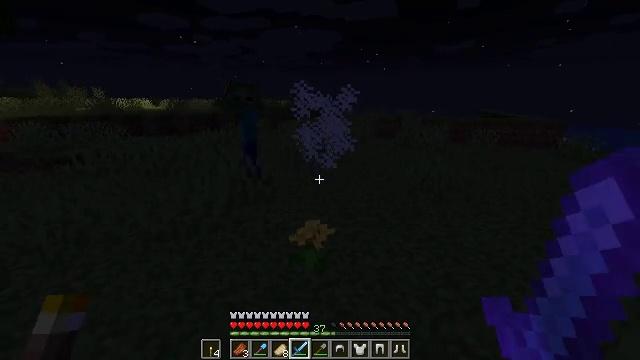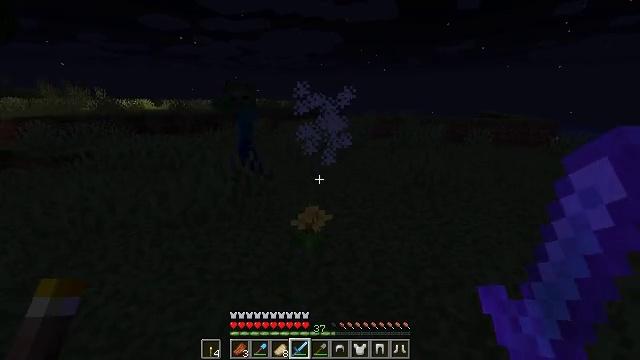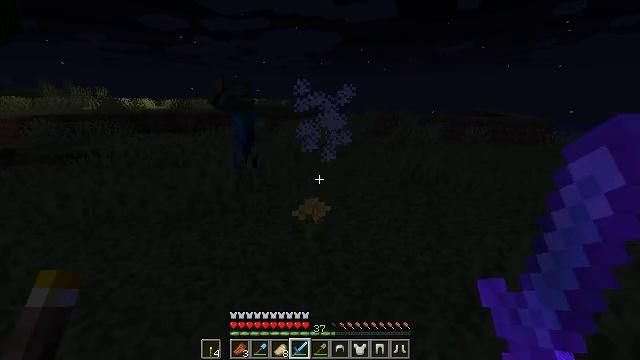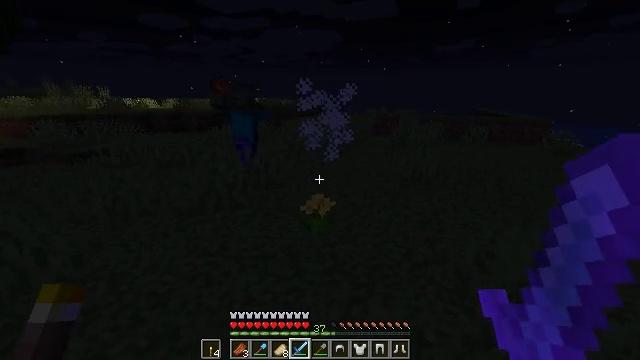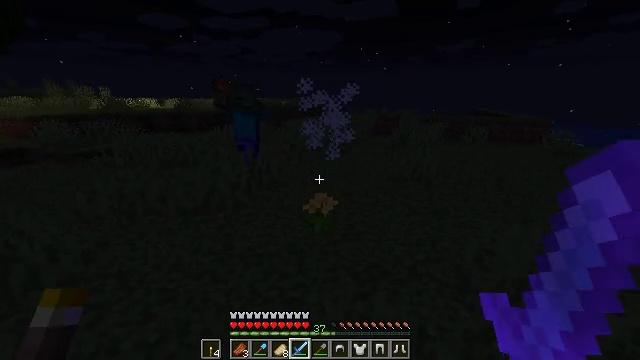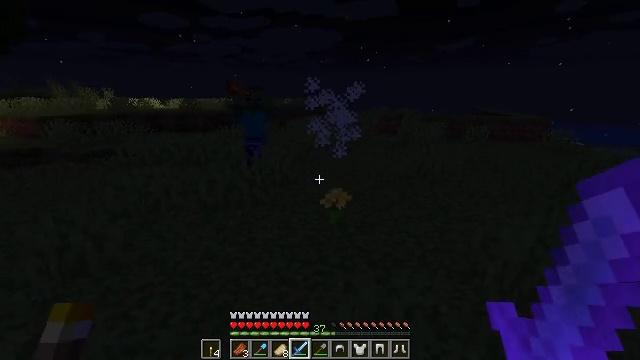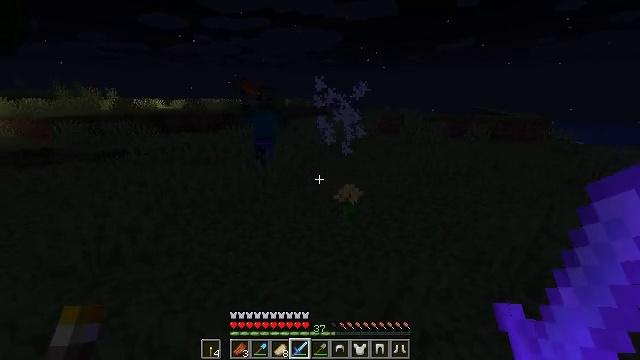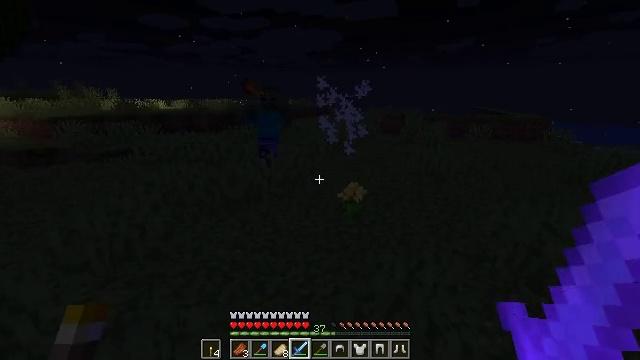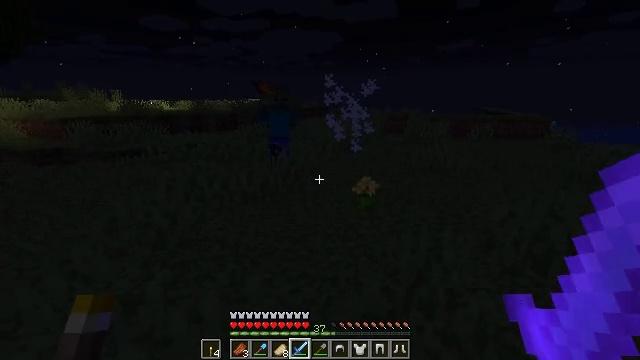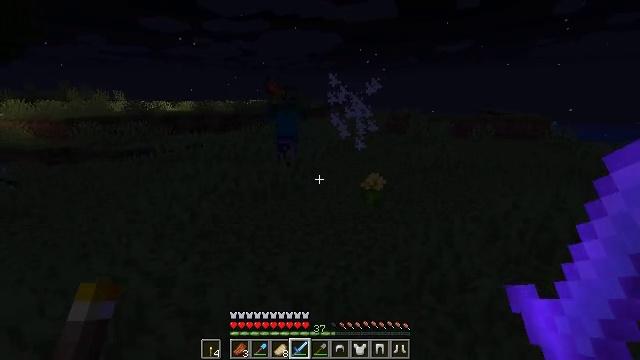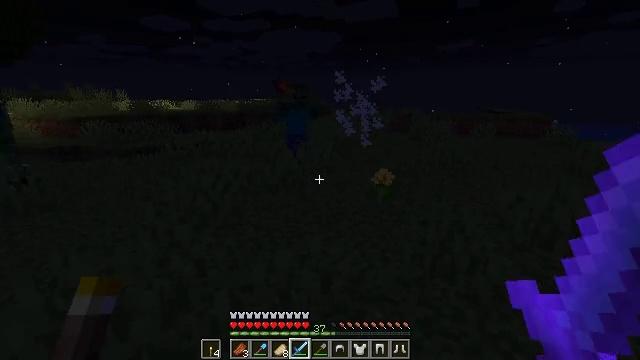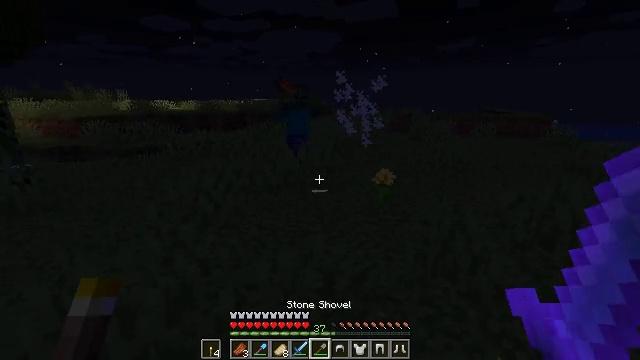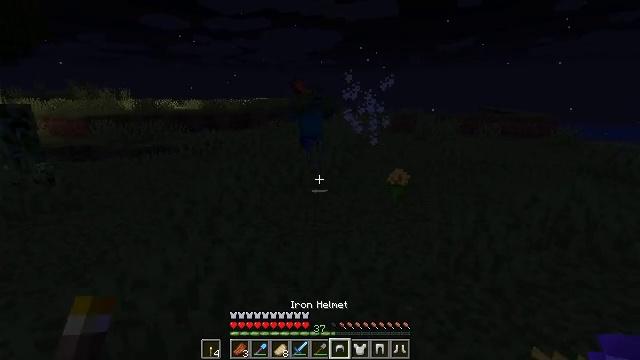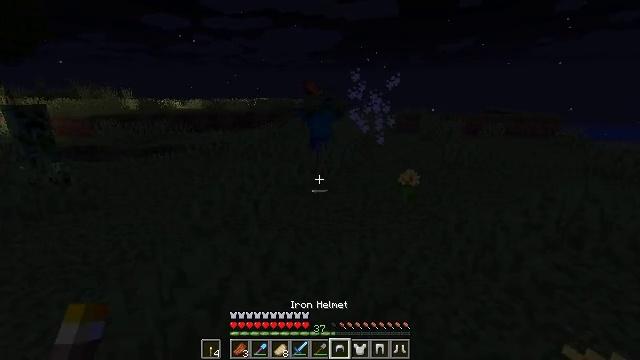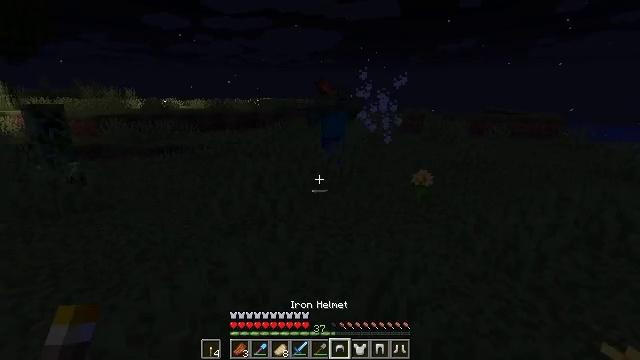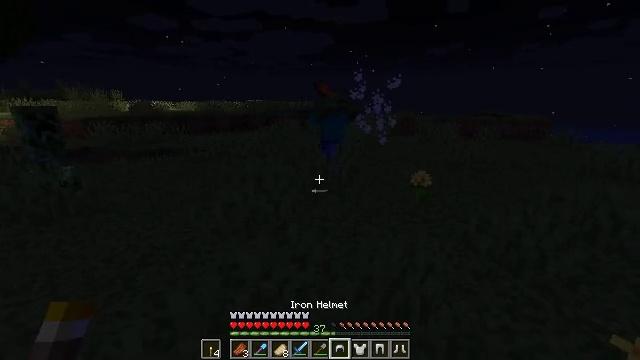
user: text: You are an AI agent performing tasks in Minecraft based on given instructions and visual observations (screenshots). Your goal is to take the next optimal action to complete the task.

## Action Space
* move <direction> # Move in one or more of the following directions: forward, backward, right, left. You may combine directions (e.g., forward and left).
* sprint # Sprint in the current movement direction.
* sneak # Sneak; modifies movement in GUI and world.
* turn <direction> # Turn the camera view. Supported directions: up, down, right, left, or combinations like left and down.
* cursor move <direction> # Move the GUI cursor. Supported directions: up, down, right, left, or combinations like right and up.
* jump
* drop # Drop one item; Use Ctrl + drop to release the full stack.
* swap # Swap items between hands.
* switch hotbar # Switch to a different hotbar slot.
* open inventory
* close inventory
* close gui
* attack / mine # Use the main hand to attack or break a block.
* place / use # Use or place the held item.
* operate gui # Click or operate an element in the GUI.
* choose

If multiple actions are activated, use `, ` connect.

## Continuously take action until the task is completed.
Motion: motion action
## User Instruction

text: Drop an iron helmet.
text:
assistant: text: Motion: move back
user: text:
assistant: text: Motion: move back
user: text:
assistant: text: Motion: move back and move left
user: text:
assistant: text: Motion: move back and move left
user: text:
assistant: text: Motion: move back and move left
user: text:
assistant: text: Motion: move back and move left
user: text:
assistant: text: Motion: move back and move left
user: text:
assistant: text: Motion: move back and move left
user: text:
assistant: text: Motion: move back and move left
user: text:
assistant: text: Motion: move back and move left
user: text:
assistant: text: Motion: move left
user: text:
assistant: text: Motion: move left
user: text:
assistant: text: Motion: move left
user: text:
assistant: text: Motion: move left
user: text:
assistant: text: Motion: move left, turn right
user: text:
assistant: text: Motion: move left, turn right
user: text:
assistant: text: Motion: move left, turn right
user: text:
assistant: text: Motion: move left
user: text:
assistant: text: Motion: move left
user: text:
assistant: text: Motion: no_op
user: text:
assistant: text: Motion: no_op
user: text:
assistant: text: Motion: no_op
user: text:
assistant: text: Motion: no_op
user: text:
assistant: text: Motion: turn left and down
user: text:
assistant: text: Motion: turn left
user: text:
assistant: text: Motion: turn left
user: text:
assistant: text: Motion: turn left
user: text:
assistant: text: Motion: move forward, turn left
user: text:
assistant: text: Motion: move forward, turn left and up
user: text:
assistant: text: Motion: move forward